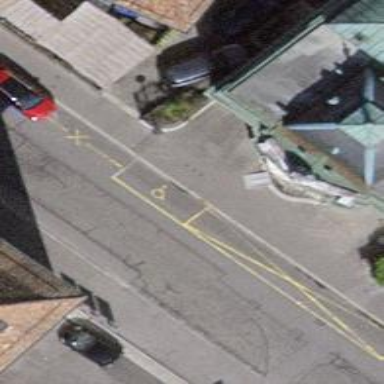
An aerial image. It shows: Parking space designated for disabled individuals.